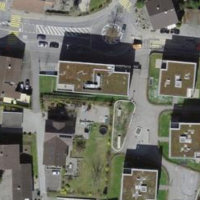
EUNIS habitat code: 53
Species observed at this site:
Aesculus hippocastanum